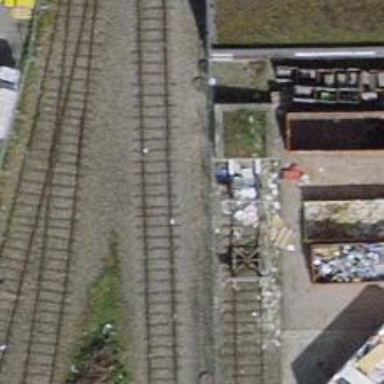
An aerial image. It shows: Railway buffer stop.